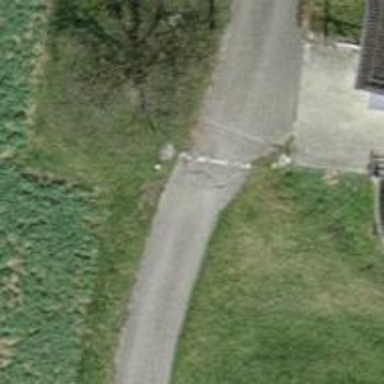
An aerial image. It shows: Service road with track type of grade 3.